Question: how could I set the background to not move ever.
I tried: 'android:windowSoftInputMode="adjustPan|stateVisible"'
but it exceeds the upper row.
and How can I delete the top row

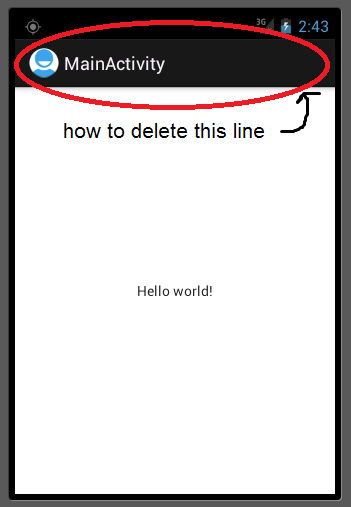
Answer: Use this theme to hide toolbar
'''
android:theme="@style/Theme.AppCompat.Light.NoActionBar"
'''
If you want to apply theme for single 'Activity' then
'''
<activity
android:name=".ActivityName"
android:theme="@style/Theme.AppCompat.Light.NoActionBar"
......................................................
...................................................... >
</activity>
'''
If you want to use same theme for whole Android project then use
'''
<application
android:theme="@style/Theme.AppCompat.Light.NoActionBar"
......................................................
...................................................... >
</application>
'''